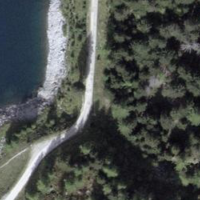
EUNIS habitat code: 31
Species observed at this site:
Chamaenerion angustifolium